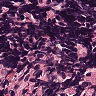
Metastatic tissue present: no